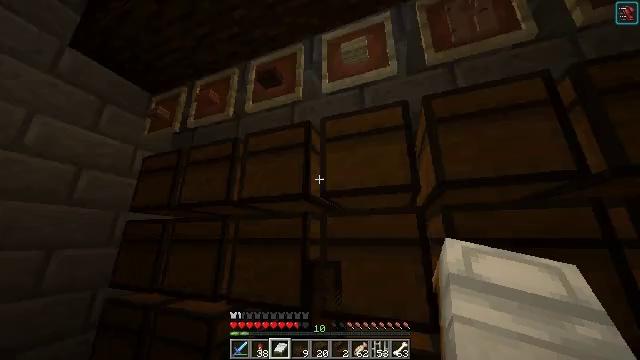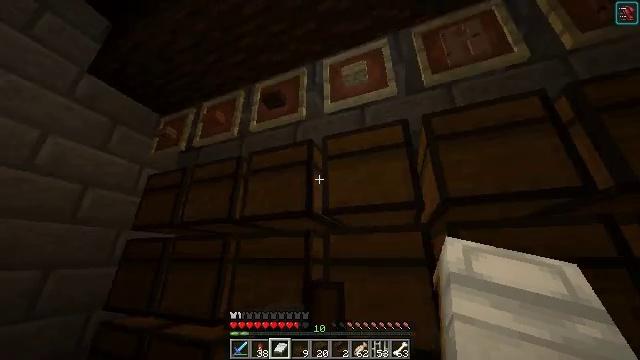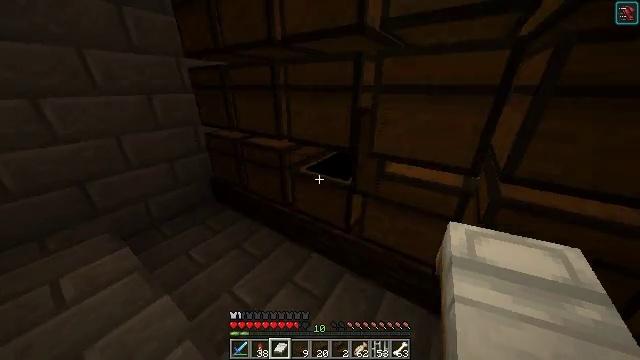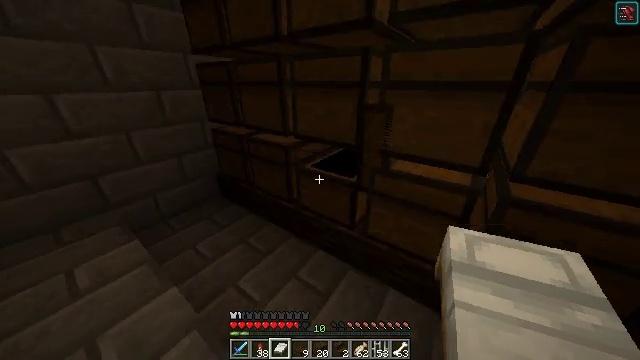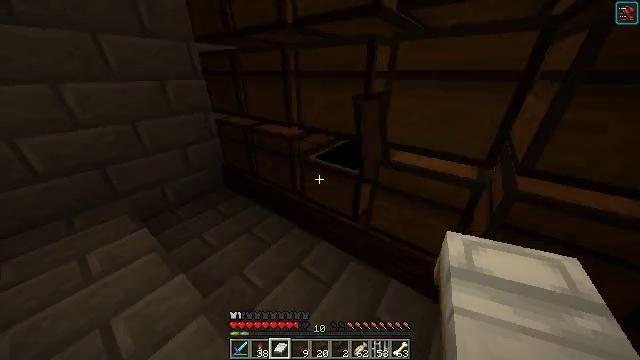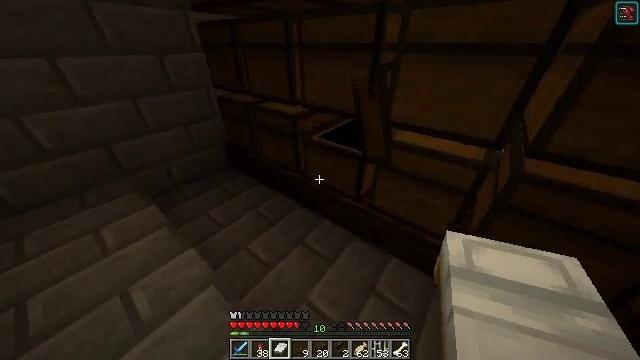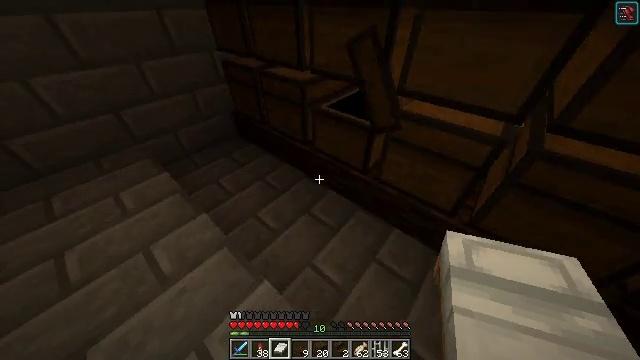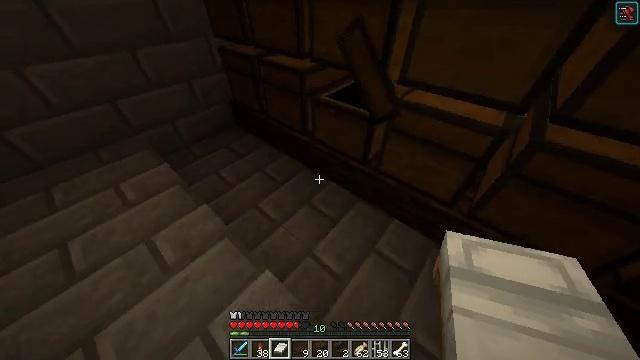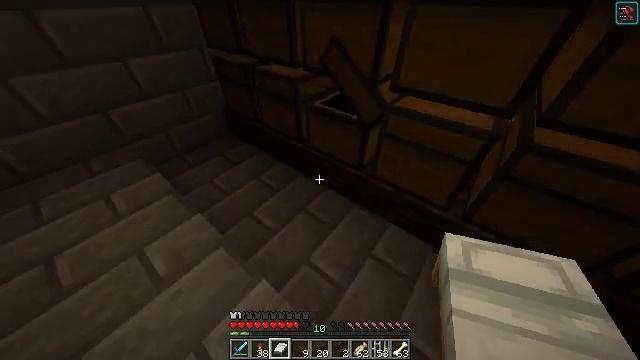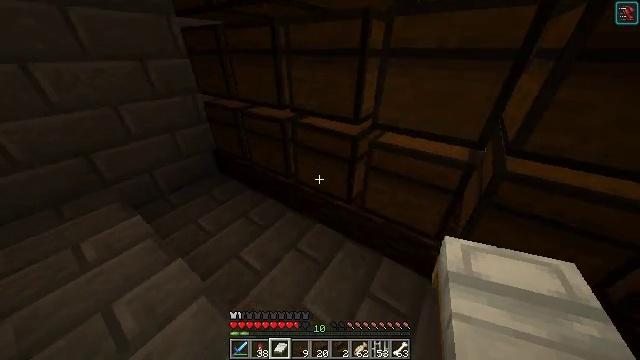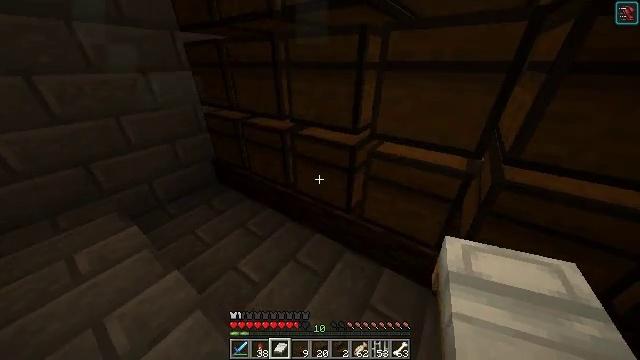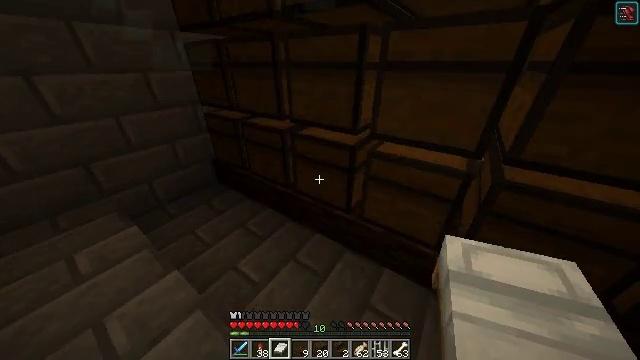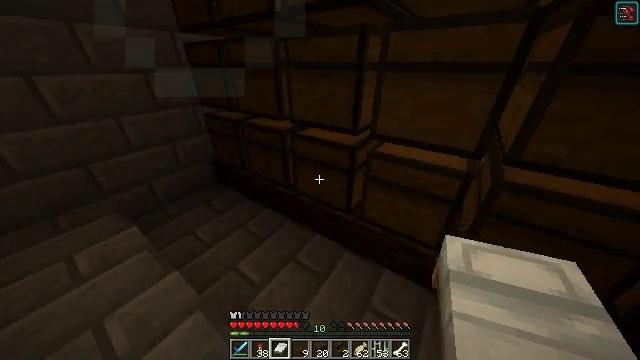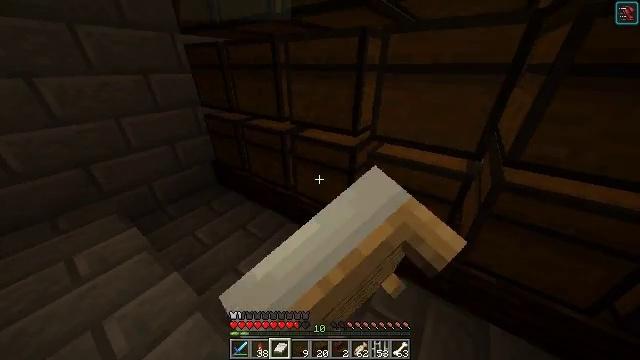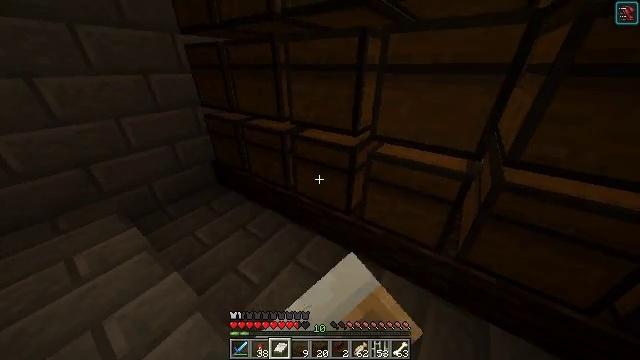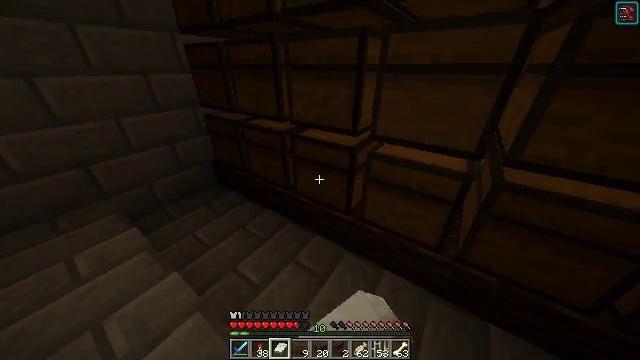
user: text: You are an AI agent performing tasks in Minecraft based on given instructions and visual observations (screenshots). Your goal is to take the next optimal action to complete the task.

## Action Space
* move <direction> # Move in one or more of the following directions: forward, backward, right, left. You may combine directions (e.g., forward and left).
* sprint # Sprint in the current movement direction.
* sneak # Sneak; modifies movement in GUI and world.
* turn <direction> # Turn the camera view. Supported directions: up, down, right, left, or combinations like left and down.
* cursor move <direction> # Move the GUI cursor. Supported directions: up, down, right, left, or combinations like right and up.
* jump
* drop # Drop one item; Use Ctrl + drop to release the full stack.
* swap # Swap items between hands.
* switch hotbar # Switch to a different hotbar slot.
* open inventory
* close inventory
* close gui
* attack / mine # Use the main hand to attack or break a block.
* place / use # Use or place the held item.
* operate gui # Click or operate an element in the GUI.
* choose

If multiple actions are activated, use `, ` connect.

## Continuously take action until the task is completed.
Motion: motion action
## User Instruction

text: Use the crafting table to craft a dark oak trapdoor.
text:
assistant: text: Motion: no_op
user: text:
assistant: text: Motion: turn left and down
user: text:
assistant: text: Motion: turn left
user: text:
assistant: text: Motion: turn left and down
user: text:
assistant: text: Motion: turn left and down
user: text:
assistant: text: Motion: turn left and down
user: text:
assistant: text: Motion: turn down
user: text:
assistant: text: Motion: turn right and up
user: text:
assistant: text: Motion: turn right and up
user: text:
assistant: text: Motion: turn up
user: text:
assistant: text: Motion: no_op
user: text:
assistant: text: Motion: use / place
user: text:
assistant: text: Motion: use / place
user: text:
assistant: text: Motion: no_op
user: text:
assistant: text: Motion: no_op
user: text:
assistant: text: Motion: no_op
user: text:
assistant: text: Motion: open gui
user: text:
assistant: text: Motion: no_op
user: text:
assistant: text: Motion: no_op
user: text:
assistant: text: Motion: sneak
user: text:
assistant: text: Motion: sneak, cursor move down
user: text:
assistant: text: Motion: sneak, cursor move left and down
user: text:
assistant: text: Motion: sneak, cursor move down
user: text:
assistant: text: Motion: sneak, cursor move down
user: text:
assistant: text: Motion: sneak, cursor move down
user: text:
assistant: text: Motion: sneak
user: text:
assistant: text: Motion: sneak
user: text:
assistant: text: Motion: sneak
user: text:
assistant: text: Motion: sneak
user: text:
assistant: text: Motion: sneak